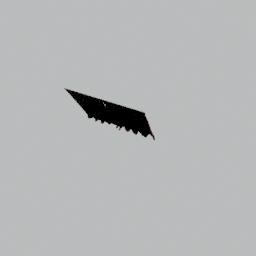
Label: architecture